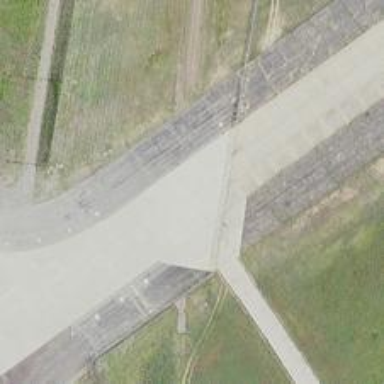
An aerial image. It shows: View of taxiway at the airport.